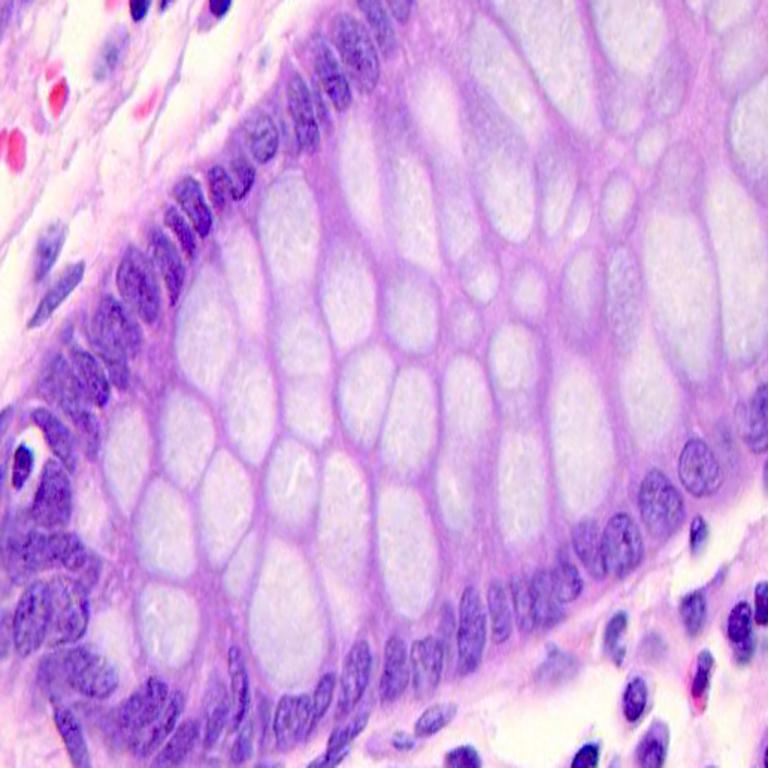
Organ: colon
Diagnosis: benign